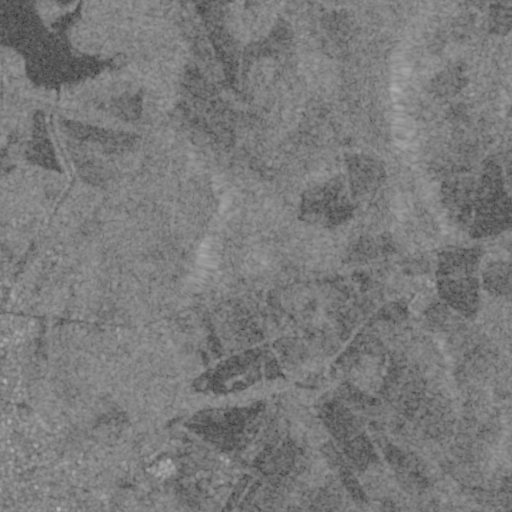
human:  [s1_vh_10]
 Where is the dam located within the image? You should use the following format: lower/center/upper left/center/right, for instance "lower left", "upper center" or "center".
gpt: The dam is located in the upper left of the image.
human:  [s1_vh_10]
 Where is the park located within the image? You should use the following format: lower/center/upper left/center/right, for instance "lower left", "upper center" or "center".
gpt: The park is located in the lower left of the image.
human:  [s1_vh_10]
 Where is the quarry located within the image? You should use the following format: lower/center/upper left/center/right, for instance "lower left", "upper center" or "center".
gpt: The quarry is located in the center of the image.
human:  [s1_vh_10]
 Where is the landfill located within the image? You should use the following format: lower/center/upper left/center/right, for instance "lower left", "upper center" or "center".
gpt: There is no landfill in the image.

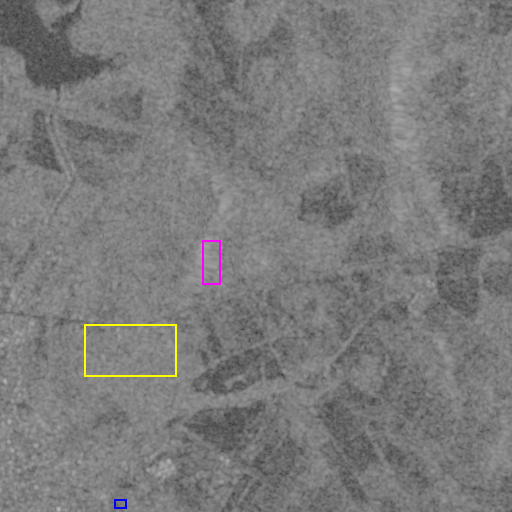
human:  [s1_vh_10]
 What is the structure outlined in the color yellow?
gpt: The structure outlined in yellow is a crop field.
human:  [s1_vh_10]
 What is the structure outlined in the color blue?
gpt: The structure outlined in blue is a park.
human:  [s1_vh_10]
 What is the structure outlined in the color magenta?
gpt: The structure outlined in magenta is a quarry.
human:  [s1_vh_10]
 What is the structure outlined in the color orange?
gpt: There is no orange outline.